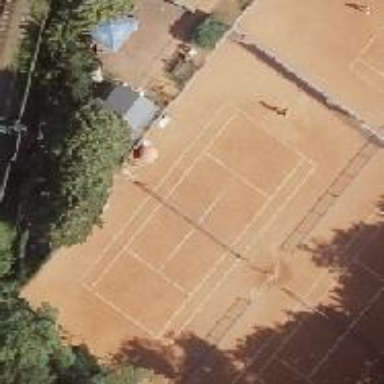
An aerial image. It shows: Clay tennis court in leisure land pitch.